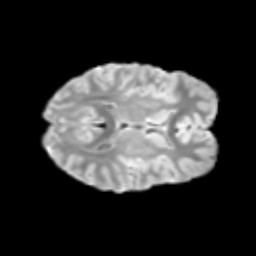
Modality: T2w
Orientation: axial
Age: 14
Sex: female
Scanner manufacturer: siemens
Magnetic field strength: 3 T
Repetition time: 3.8 s
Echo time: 0.07 s